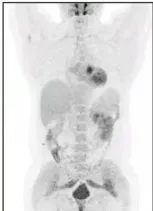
The patient had new metastatic lesions postoperatively but showed a response during immunotherapy and eventually achieved complete response (CR). (C-E) Changes in patient's PET-CT. (E) A third PET-CT in April 2021 confirmed the patient's CR maintenance status.
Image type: radiology (pet)